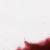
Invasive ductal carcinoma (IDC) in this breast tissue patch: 0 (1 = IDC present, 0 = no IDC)